Question: I am running into issues over and over. I have a pretty solid HTML table functionality wise, but because it is going to contain so many rows of data, I would like a way to simplify the functionality as well. I want to group rows of data that have a the same "Program Field" and create a expand/collapse function that will hide/display all of the rows with the same program field.
Here is an example of what my table outputs. For example, there are two programs with X as the value I would like to create a row that says "x" and be able to click it and it drops down all rows with the "x" value and if I click again it will collapse them.

This YouTube video is pretty much exactly what I would like to accomplish, but is hard to follow as all of this person's data is hard coded/static as mine is getting pulled through requests.
<URL>
Here is my code:
'''
<script src="/jquery-3.3.1.min.js"></script>
<script>
var webAppUrl = _spPageContextInfo.webAbsoluteUrl;
function loadData(source, url) {
return fetch(url, { headers: { accept: "application/json; odata=verbose" } }) // make request
.then((r) => {
if (!r.ok) throw new Error("Failed: " + url); // Check for errors
return r.json(); // parse JSON
})
.then((data) => data.d.results) // unwrap to get results array
.then((results) => {
results.forEach((r) => (r.source = source)); // add source to each item
return results;
});
}
window.addEventListener("load", function () {
Promise.all([
loadData("xDeliverables", "_api/web/lists/getbytitle('xDeliverables')/items?$select=Program,To,Date,Approved,Notes,Deliverable"),
loadData("yDeliverables", "_api/web/lists/getbytitle('yDeliverables')/items?$select=Program,To,Date,Approved,Notes,Deliverable"),
loadData("zDeliverables", "_api/web/lists/getbytitle('zDeliverables')/items?$select=Program,To,Date,Approved,Notes,Deliverable"),
])
.then(([r1, r2, r3]) => {
const objItems = r1.concat(r2,r3);
var tableContent =
'<table id="deliverablesTable" style="width:100%" border="1 px"><thead><tr><td><strong>Program</strong></td>' +
"<td><strong>To</strong></td>" +
"<td><strong>Date Submitted</strong></td>" +
"<td><strong>Approved</strong></td>" +
"<td><strong>Notes</strong></td>" +
"<td><strong>Deliverable</strong></td>" +
"</tr></thead><tbody>";
for (var i = 0; i < objItems.length; i++) {
tableContent += "<tr>";
tableContent += "<td>" + objItems[i].Program + "</td>";
tableContent += "<td>" + objItems[i].To + "</td>";
tableContent += "<td>" + objItems[i].Date + "</td>";
tableContent += "<td>" + objItems[i].Approved + "</td>";
tableContent += "<td>" + objItems[i].Notes + "</td>";
tableContent += "<td>" + objItems[i].Deliverable + "</td>";
tableContent += "</tr>";
}
$("#deliverables").append(tableContent);
})
.catch((err) => {
alert("Error: " + err);
console.error(err);
});
});
function searchTable() {
var input, filter, table, tr, td, i, txtValue;
input = document.getElementById("myInput");
filter = input.value.toUpperCase();
table = document.getElementById("deliverablesTable");
tr = table.getElementsByTagName("tr");
for (i = 0; i < tr.length; i++) {
td = tr[i].getElementsByTagName("td")[0];
if (td) {
txtValue = td.textContent || td.innerText;
if (txtValue.toUpperCase().indexOf(filter) > -1) {
tr[i].style.display = "";
} else {
tr[i].style.display = "none";
}
}
}
}
</script>
<style>
#myInput {
background-image: url('https://cdn1.iconfinder.com/data/icons/hawcons/32/698627-icon-111-search-256.png');
background-position: left center;
background-repeat: no-repeat;
background-size: 30px;
width: 100%;
font-size: 16px;
padding: 12px 20px 12px 40px;
border: 1px solid #ddd;
margin-bottom: 12px;
}
#deliverablesTable {
border-collapse: collapse;
width: 100%;
border: 1px solid #ddd;
font-size: 18px;
}
#deliverablesTable th, #deliverablesTable td {
text-align: center;
padding: 12px;
}
#deliverablesTable tr {
border-bottom: 1px solid #ddd;
}
#deliverablesTable tr:nth-child(even) {
background-color: #dddddd;
}
#deliverablesTable tr.header, #deliverablesTable tr:hover {
background-color: #f1f1f1;
}
</style>
<div id="EmployeePanel">
<table id='deliverablesTable' style="width: 100%;" border="1 px">
<tr>
<td>
<div id="deliverables" style="width: 100%"></div>
</td>
</tr>
</table>
</div>
'''
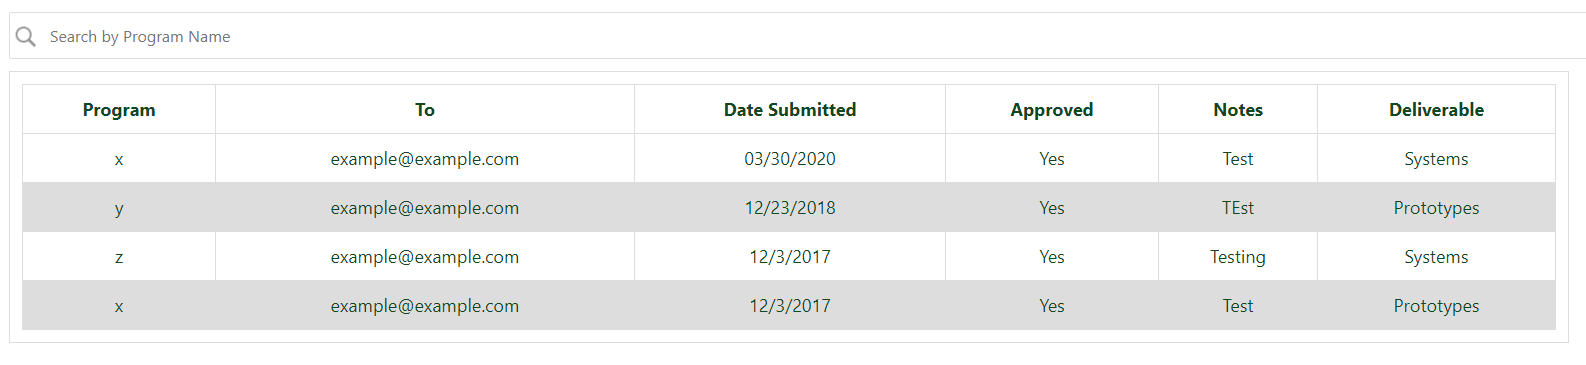
Answer: Create a row after the first occurrence of each Program, and assign the searchTable() function on click of that row:
'''
window.addEventListener("load", function () {
//Create a empty array
var programs = new Array();
Promise.all([
loadData("xDeliverables", "_api/web/lists/getbytitle('xDeliverables')/items?$select=Program,To,Date,Approved,Notes,Deliverable"),
loadData("yDeliverables", "_api/web/lists/getbytitle('yDeliverables')/items?$select=Program,To,Date,Approved,Notes,Deliverable"),
loadData("zDeliverables", "_api/web/lists/getbytitle('zDeliverables')/items?$select=Program,To,Date,Approved,Notes,Deliverable"),
])
.then(([r1, r2, r3]) => {
const objItems = r1.concat(r2,r3);
var tableContent =
'<table id="deliverablesTable" style="width:100%" border="1 px"><thead><tr><td><strong>Program</strong></td>' +
"<td><strong>To</strong></td>" +
"<td><strong>Date Submitted</strong></td>" +
"<td><strong>Approved</strong></td>" +
"<td><strong>Notes</strong></td>" +
"<td><strong>Deliverable</strong></td>" +
"</tr></thead><tbody>";
for (var i = 0; i < objItems.length; i++) {
if (programs.indexOf(objItems[i].Program)==-1){
//first occurrence of this Program
programs.push(objItems[i].Program);
tableContent += '<tr><td colspan="*" class="searchRow">'+objItems[i].Program+ '</td><tr>';
}
tableContent += "<tr>";
tableContent += "<td>" + objItems[i].Program + "</td>";
tableContent += "<td>" + objItems[i].To + "</td>";
tableContent += "<td>" + objItems[i].Date + "</td>";
tableContent += "<td>" + objItems[i].Approved + "</td>";
tableContent += "<td>" + objItems[i].Notes + "</td>";
tableContent += "<td>" + objItems[i].Deliverable + "</td>";
tableContent += "</tr>";
}
$(tableContent).find('.searchRow').click(function(){
searchTable($(this).text());
})
$("#deliverables").append(tableContent);
})
.catch((err) => {
alert("Error: " + err);
console.error(err);
});
});
'''
Alter searchTable so it can accept a parameter. If the parameter is not null, assign it to the search input box.
'''
function searchTable(srch) {
if(srch!=== undefined){
$('#myInput').val(srch)
var input, filter, table, tr, td, i, txtValue;
input = document.getElementById("myInput");
filter = input.value.toUpperCase();
table = document.getElementById("deliverablesTable");
tr = table.getElementsByTagName("tr");
for (i = 0; i < tr.length; i++) {
td = tr[i].getElementsByTagName("td")[0];
if (td) {
txtValue = td.textContent || td.innerText;
if (txtValue.toUpperCase().indexOf(filter) > -1) {
tr[i].style.display = "";
} else {
tr[i].style.display = "none";
}
}
}
'''
You could handle the parameter / input box in a different way, depending on whether you want the user input to override the row click, or vice versa.